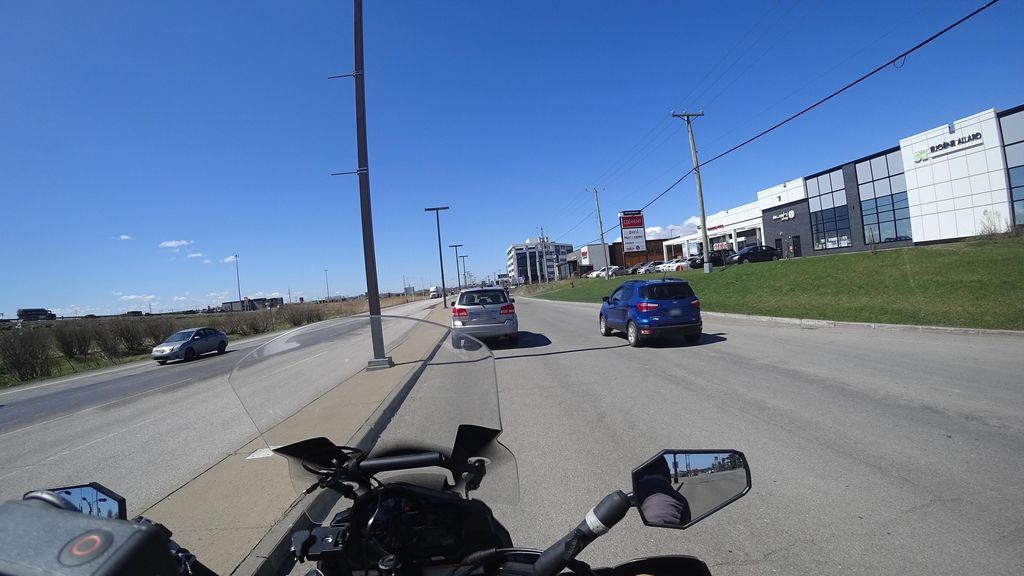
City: quebec_city